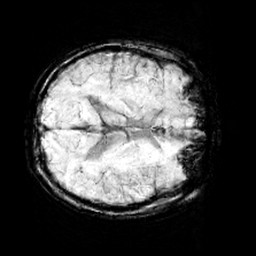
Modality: minIP
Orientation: axial
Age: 12
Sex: female
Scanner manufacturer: siemens
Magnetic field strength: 3 T
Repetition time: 0.027 s
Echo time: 0.02 s